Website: lowes
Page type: account-selection
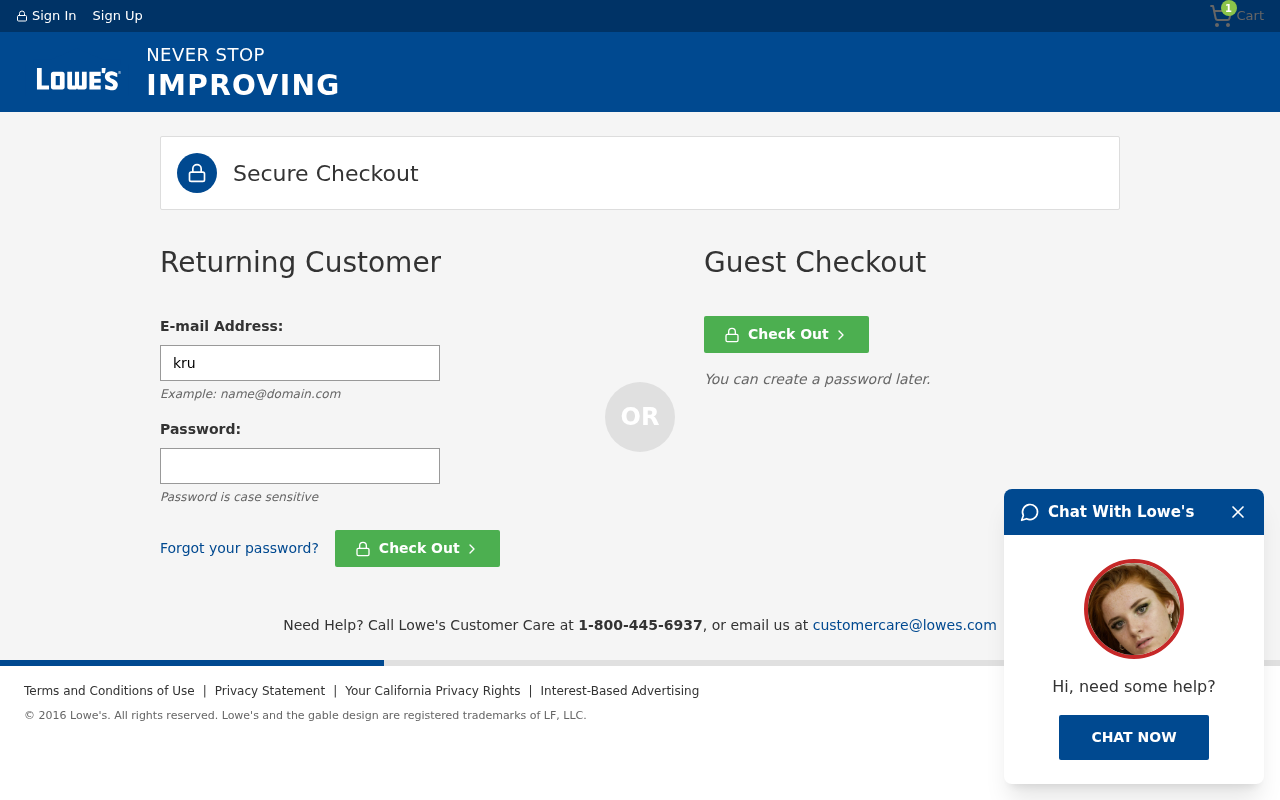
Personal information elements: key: PII_LOGIN_USERNAME
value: krussell467
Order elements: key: ORDER_NUM_ITEMS
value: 1